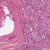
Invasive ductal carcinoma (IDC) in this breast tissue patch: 1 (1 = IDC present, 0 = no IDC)